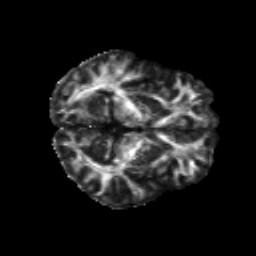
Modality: FA
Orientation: axial
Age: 23
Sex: male
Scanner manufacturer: siemens
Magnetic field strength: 3 T
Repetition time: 8.8 s
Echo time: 0.085 s